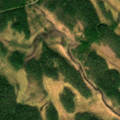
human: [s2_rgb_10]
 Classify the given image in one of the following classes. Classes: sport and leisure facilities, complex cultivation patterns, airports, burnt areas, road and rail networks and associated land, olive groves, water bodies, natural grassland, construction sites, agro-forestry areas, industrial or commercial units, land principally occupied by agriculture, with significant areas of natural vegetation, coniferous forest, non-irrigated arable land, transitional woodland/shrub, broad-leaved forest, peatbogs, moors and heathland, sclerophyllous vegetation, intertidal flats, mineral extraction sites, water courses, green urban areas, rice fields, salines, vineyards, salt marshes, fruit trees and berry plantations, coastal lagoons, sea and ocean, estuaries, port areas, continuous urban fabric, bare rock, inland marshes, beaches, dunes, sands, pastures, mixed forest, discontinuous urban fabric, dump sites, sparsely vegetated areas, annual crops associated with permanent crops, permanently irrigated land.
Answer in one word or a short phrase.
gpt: coniferous forest, mixed forest